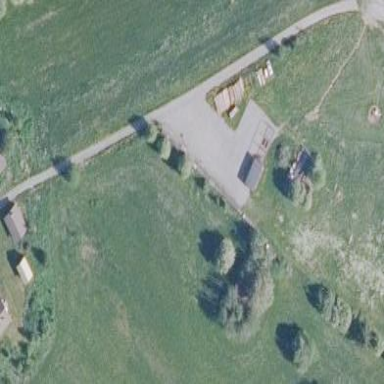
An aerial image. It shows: Farmyard area.